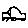
Label: car